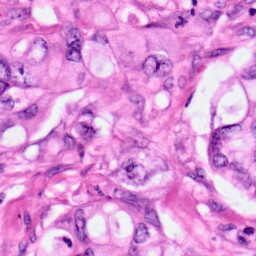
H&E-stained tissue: Pancreatic